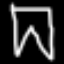
Label: pants